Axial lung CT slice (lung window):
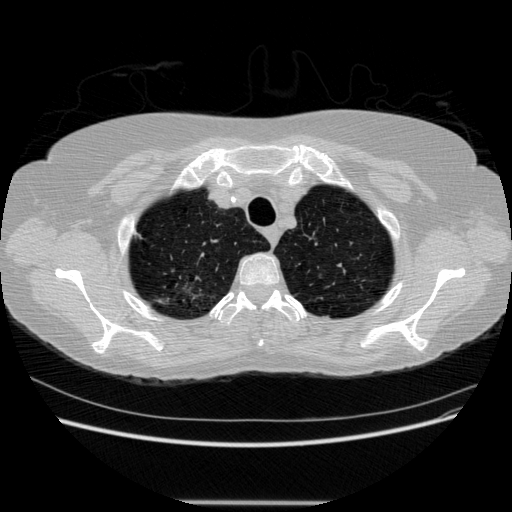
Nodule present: no